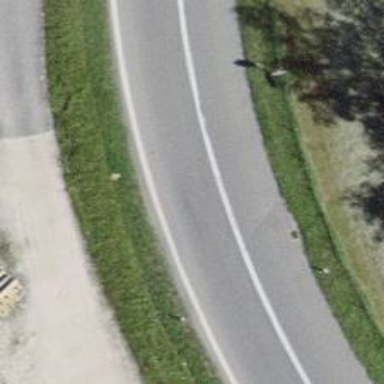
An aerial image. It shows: Asphalt motorway link.